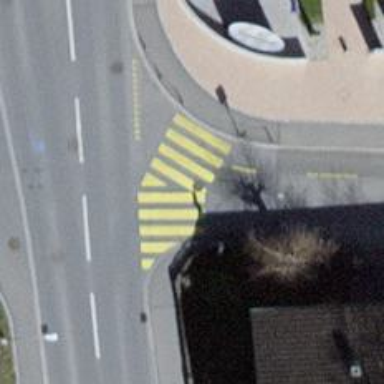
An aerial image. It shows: Residential road with asphalt surface. There is sidewalk on the left and designated cycle lane on the left side of the road.